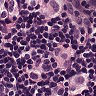
Metastatic tissue present: yes